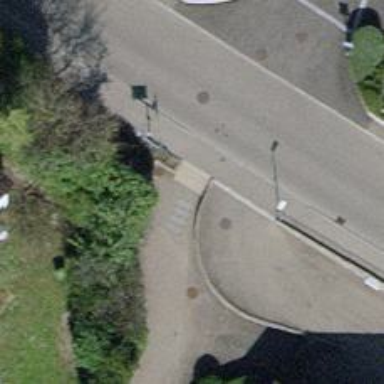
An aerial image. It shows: Double cycle barrier.